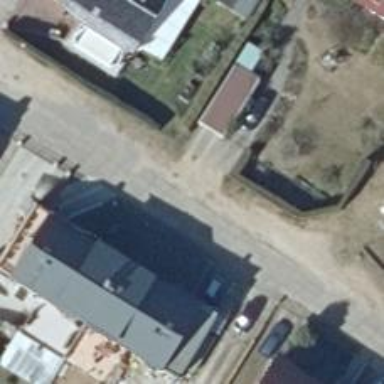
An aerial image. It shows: Residential road paved with concrete.